Field crop: maize
Growth stage: 2
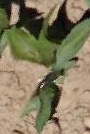
Species: maize